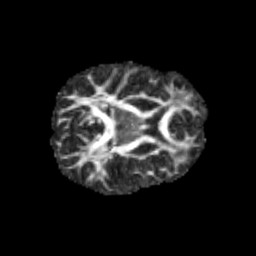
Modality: FA
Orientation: axial
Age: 12
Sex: male
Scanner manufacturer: siemens
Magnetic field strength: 3 T
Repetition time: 3.8 s
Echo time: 0.07 s